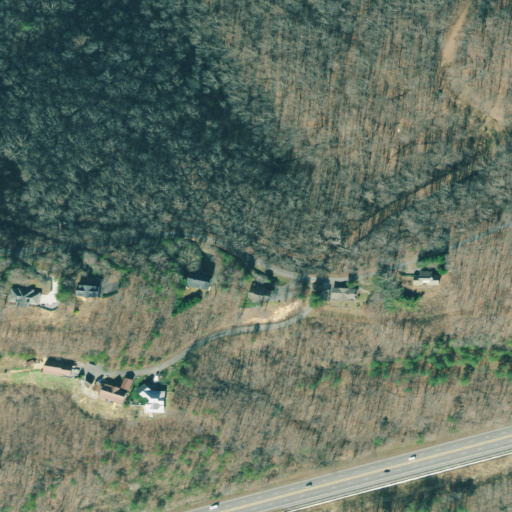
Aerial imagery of mountain in Georgia named Swanson Mountain containing deciduous forest, open development, pasture, low intensity development, medium intensity development, and barren land